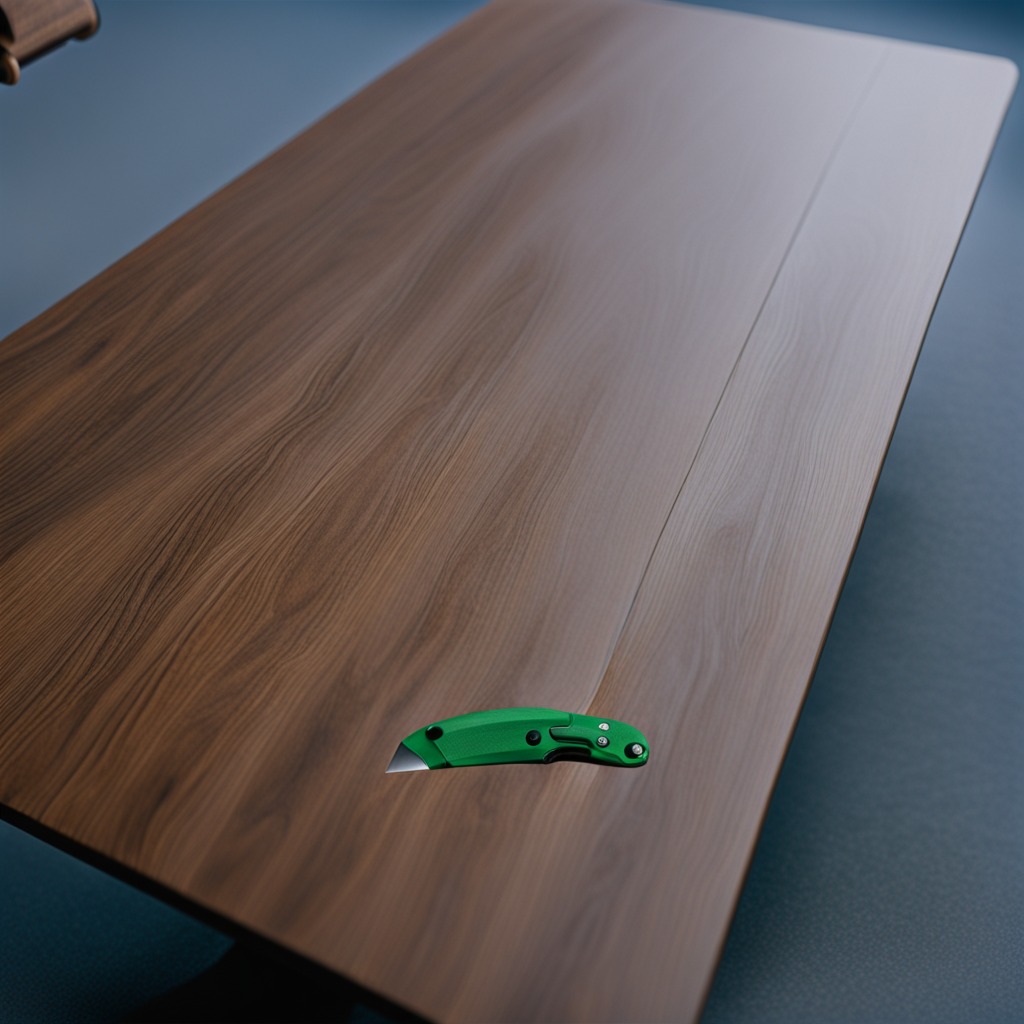
A utility knife lies on a table in a small garage at twilight.